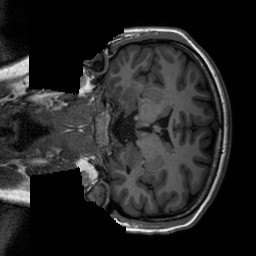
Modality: T1w
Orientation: coronal
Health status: healthy
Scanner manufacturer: siemens
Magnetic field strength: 3 T
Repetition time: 2.3 s
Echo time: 0.00207 s